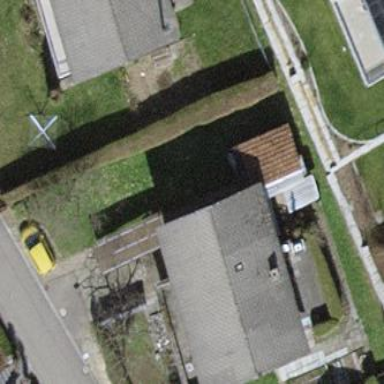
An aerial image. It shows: Detached building.